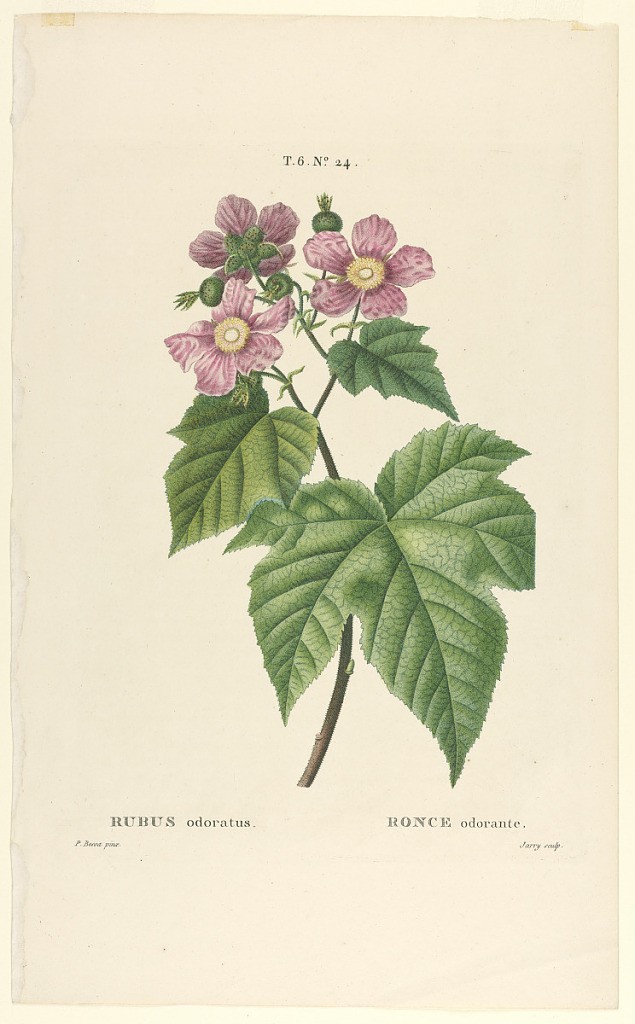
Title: Rubus odoratus
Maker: Jarry, French, active 19th c.
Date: ca. 1820
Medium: Engraving, brush and watercolor on paper
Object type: Print
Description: One stem with leaves, three pink flowers and four buds, resembling the wild rose. Title in Latin and French, and artists' names below.